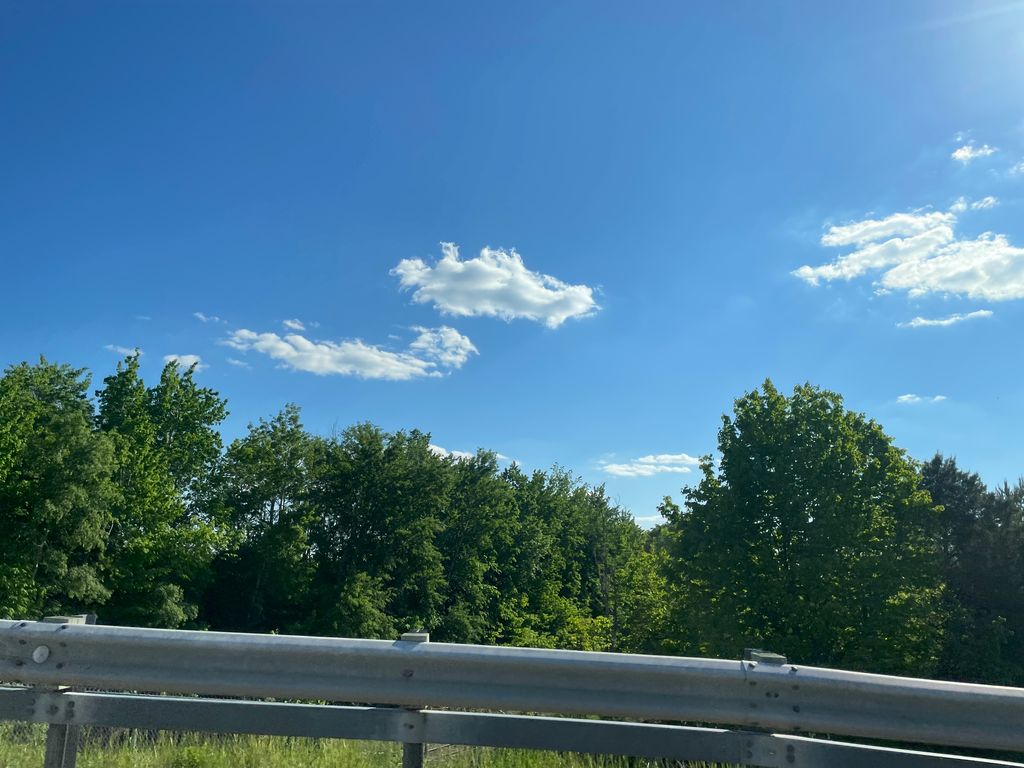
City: kitchener-waterloo